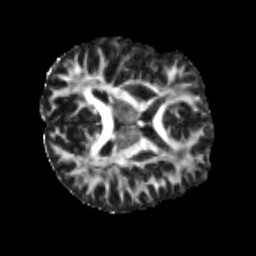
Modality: FA
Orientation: axial
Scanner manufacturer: siemens
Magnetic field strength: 3 T
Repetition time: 4 s
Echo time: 0.0594 s